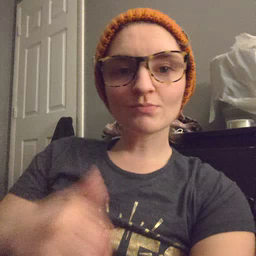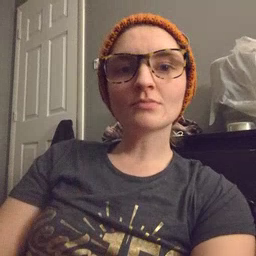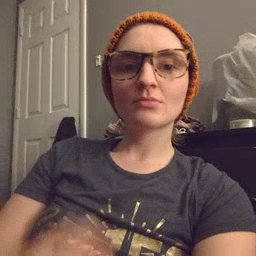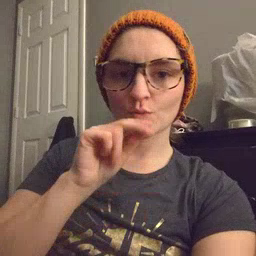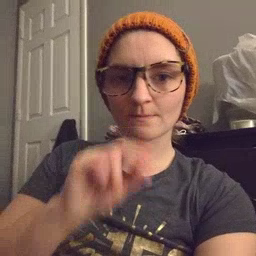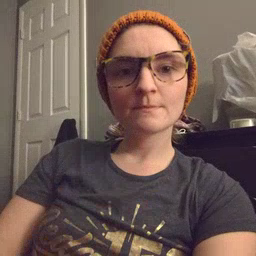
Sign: duck